Question: I'm having nothing but problems and confusion with version mismatches and incompatibilities between different versions of Windows CE/CF apps and the handheld devices on which they run.
I came to realize that perhaps I am confusing CF version with .NET runtime version.
In the IDE, the project in question's Framework Version (read-only property) says "v2.0"
For the project that DOES work (one one device, which as CF version 1.0.3316.00 installed, and perhaps version 1.1 of the .NET runtime), that value is 1.1, not 2.0
So I looked at the .csproj file to see what I might change to get the "v2.0" to change to "v1.1" (worth a try, anyway).
The .csproj has three "interesting" entries:
'''
<SchemaVersion>2.0</SchemaVersion>
<TargetFrameworkVersion>v2.0</TargetFrameworkVersion>
<Import Condition="'$(TargetFrameworkVersion)' == 'v3.5'"
'''
Which one[s] (if any) should I change if I want to target .NET Runtime version 1.1 instead of 2.0?
What is "Schema Version"?
Should I change TargetFrameworkVersion to 1.1?
Should I change or remove "
## UPDATE
Well, it has become obvious via empirical observation that "TargetFrameworkVersion" is the element that changes the "" property, however doing so (changing it to "v1.1") resulted in this:

...and so it seems as if I'm in a Catch-10648 situation (<URL>, as version 1.1 is the only framework the .exe will run on...
I would rather <URL>, but beggars cannot be choosers.
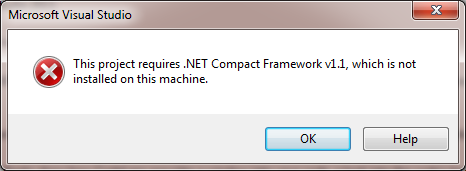
Answer: There never was a CF 1.1. There was 1.0, 2.0, 3.5 and 3.9. The only thing that matters in the project file is 'TargetFrameworkVersion'. Under Studio '08 that can be set to either '2.0' or '3.5'. Nothing else is valid because no other compilers were installed with VS '08. If you must compile for CF 1.0 (again, 1.1 never existed) you must use Studio 2003 or Studio 2005.
Though it's no relevant for you, for completeness sake, in VS 2013, the only valid value is '3.9'.